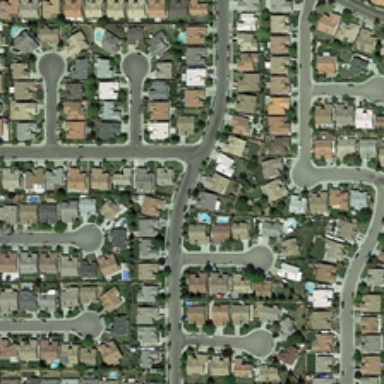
A dense residential area .